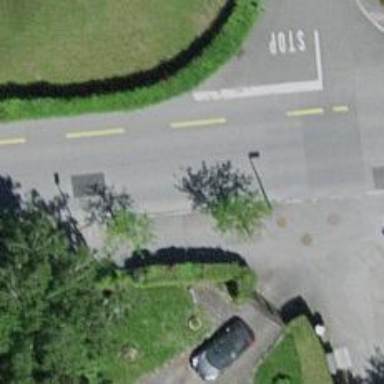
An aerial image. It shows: Street tree with broadleaved leaves.